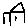
Label: house